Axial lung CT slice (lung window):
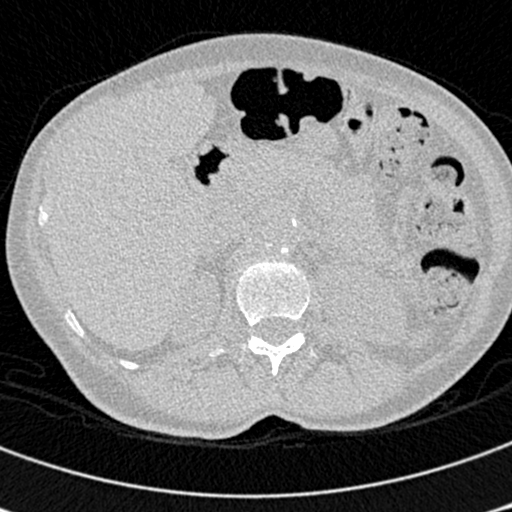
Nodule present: no